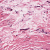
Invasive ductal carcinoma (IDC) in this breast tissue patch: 0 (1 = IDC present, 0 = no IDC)